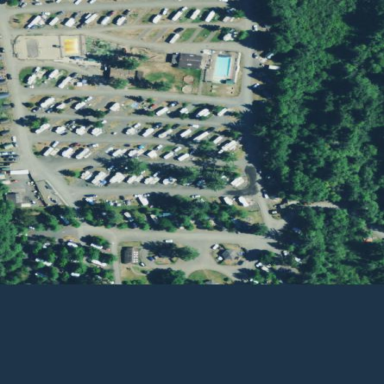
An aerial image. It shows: Campsite designated for tourism.